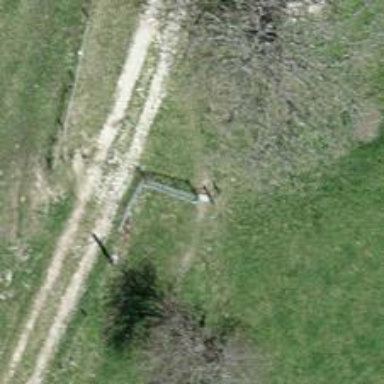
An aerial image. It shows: Gate.